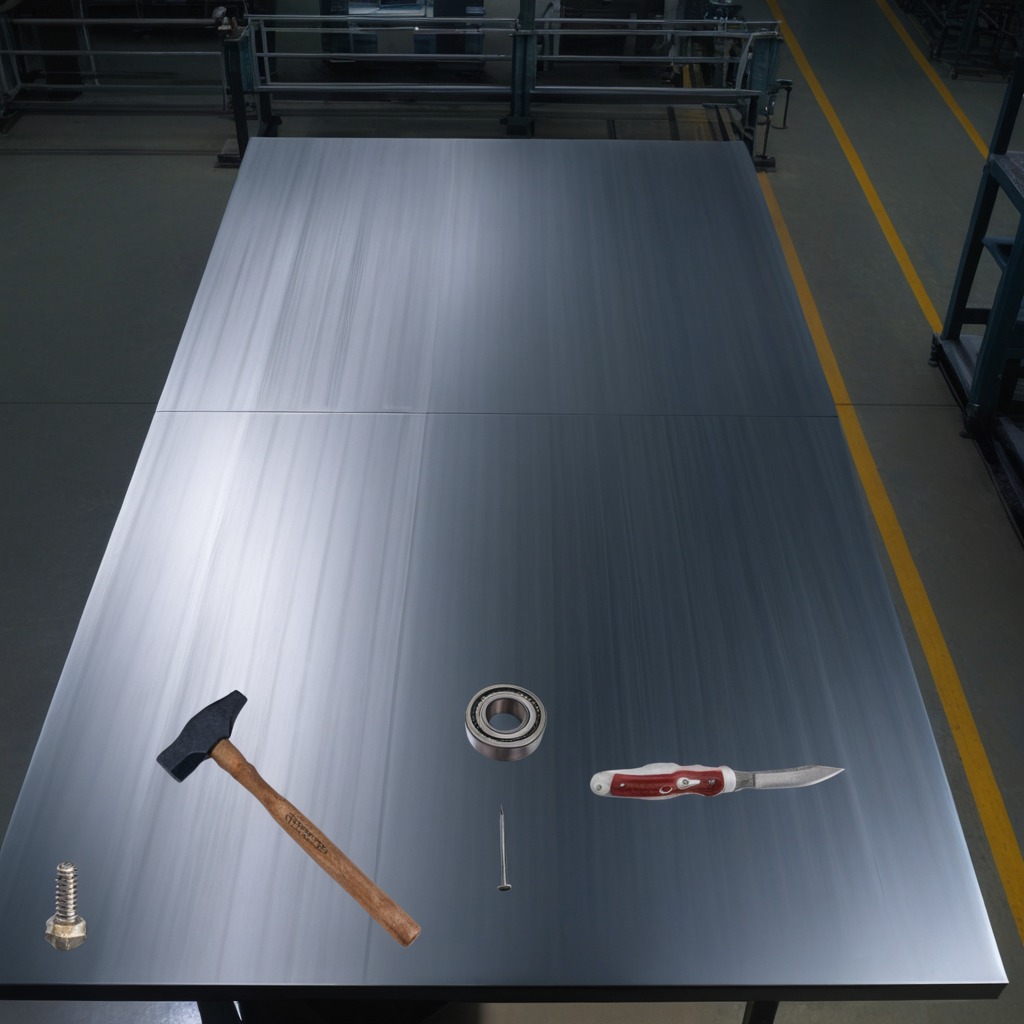
A metal ball bearing, a utility knife, a metal machine screw, an iron nail, and a hammer are lying on the clean empty table in the evening soft directional lighting on the tabletop